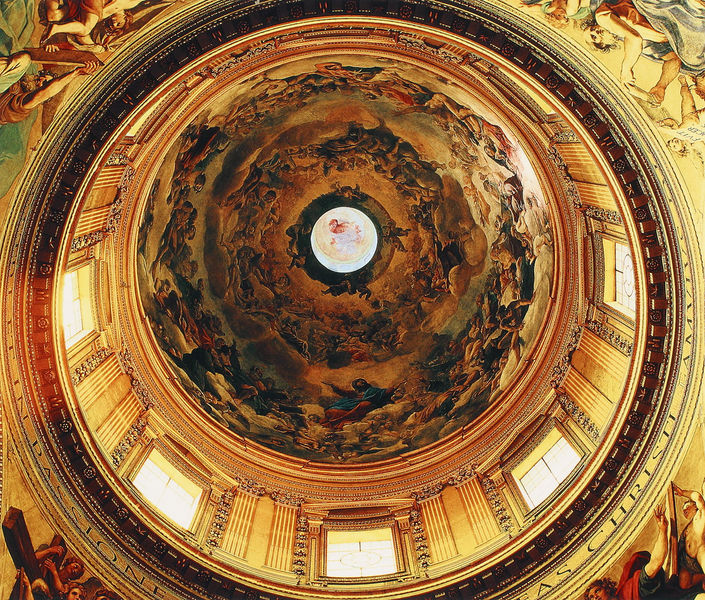
Titel: Kuppelfresko in Sant’Andrea della Valle, Aufnahme Mariens in den Himmel
Künstler: Giovanni Lanfranco
Standort: Rom, S. Andrea della Valle (EU - I - Latium)
Schlagwörter: wolken, gelb, grün, braun, fenster, laterne, licht, gebäude, rot, kirche, decke, rund, engel, pilaster, kuppel, wandgemälde, kreuz, dom, fries, fresken, kapelle, fresco, sakralbau, basilika, gebälk, quadratisch, rotunde, absis, kuppeltambour, schlecht, rotnde